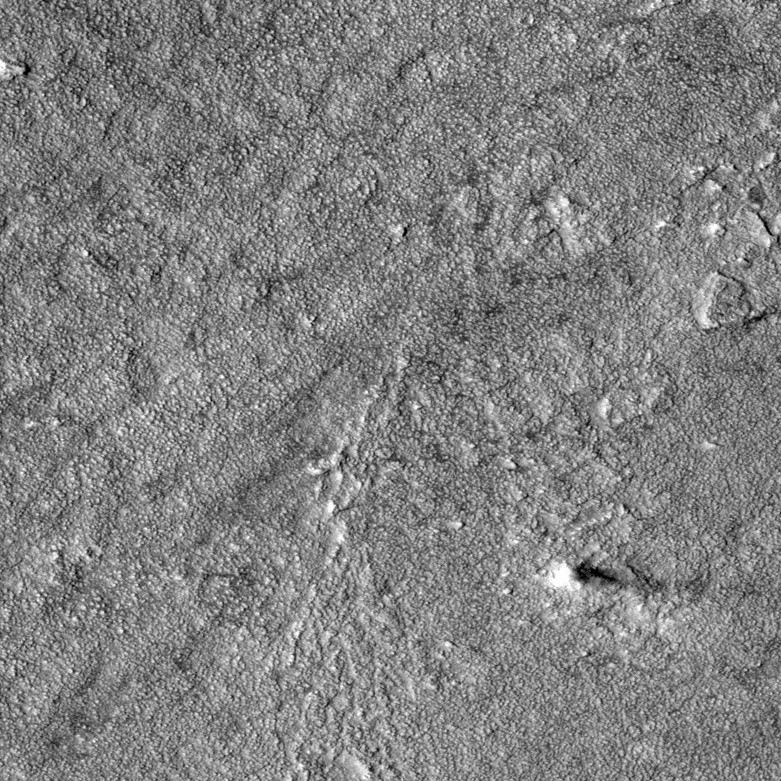
Label: dustdevil